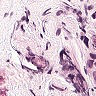
Metastatic tissue present: no